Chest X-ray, PA view. Patient: 25 years old, sex F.
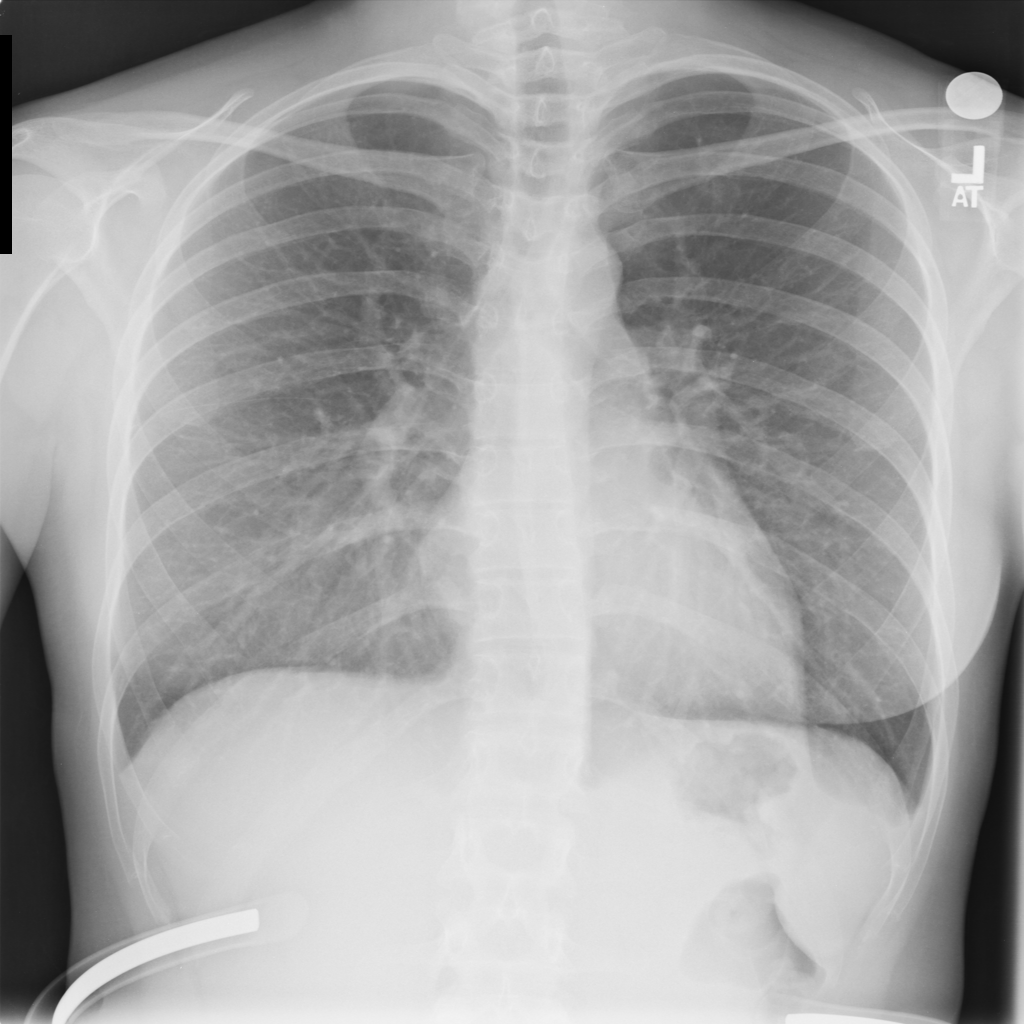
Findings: No Finding